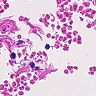
Metastatic tissue present: no